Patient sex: M
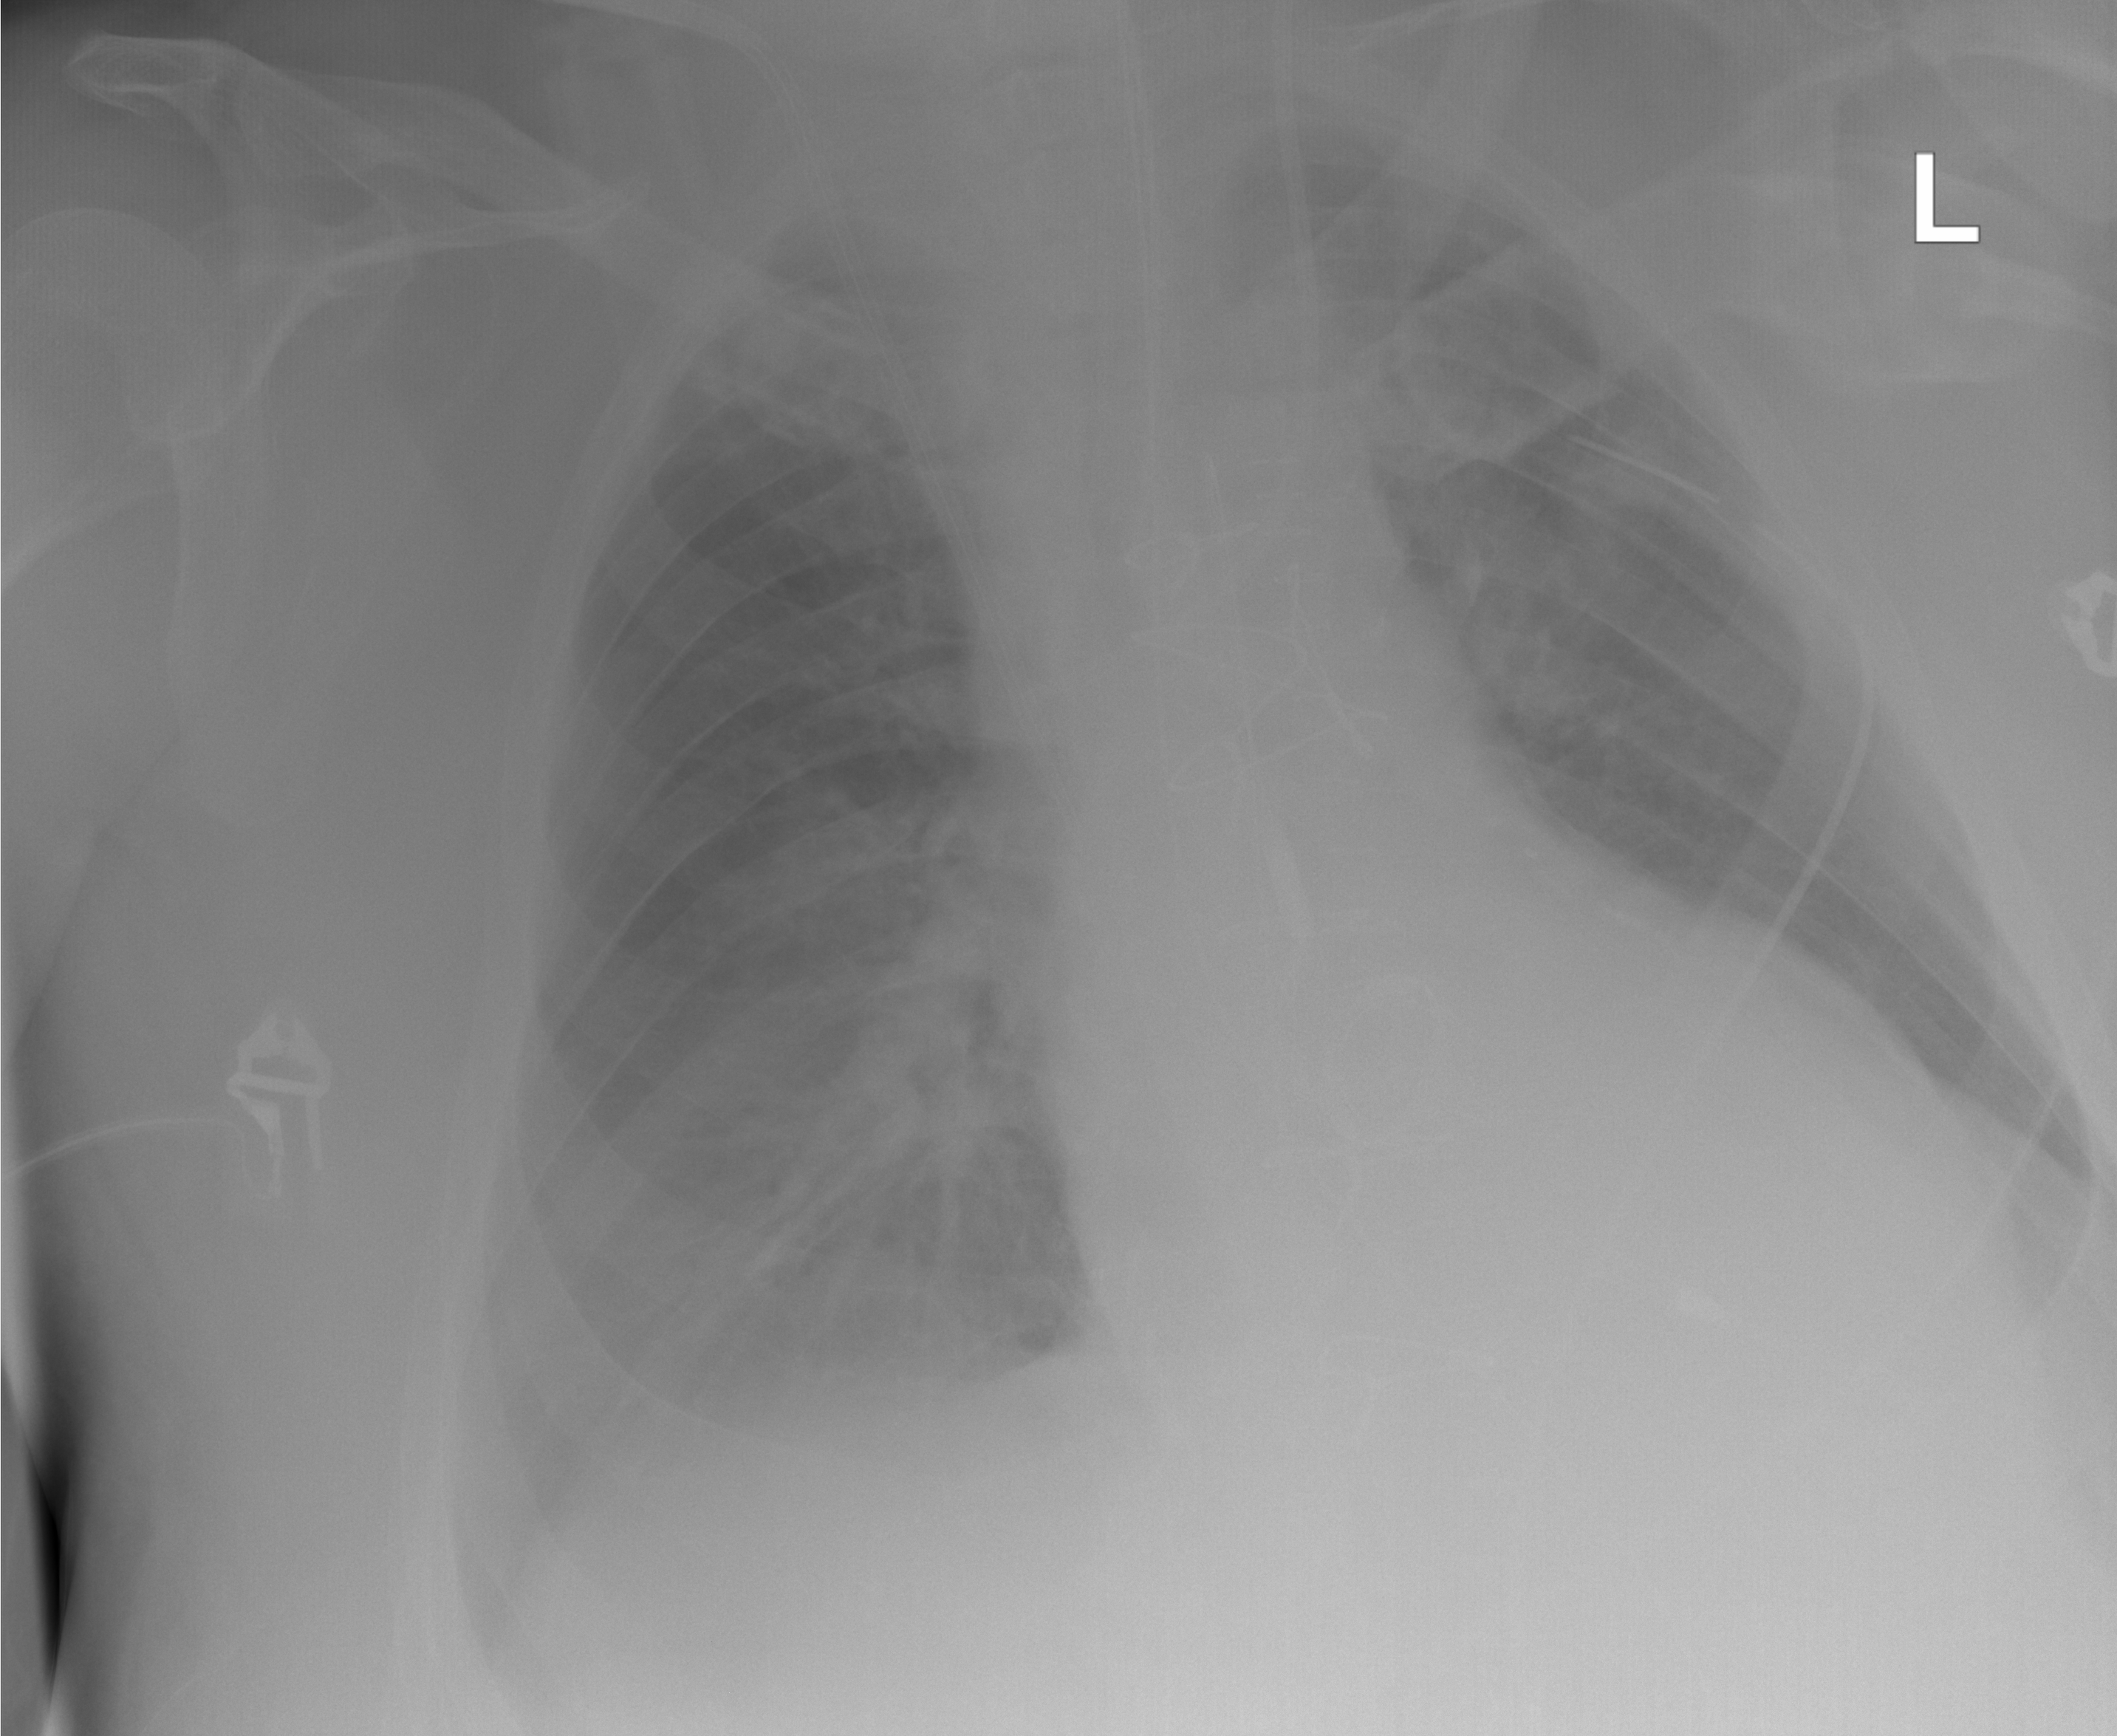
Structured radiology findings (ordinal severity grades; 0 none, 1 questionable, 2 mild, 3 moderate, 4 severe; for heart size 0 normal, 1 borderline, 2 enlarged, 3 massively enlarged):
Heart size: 0
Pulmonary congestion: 0
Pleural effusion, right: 2
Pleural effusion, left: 0
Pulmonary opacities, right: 0
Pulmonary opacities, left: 0
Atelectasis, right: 0
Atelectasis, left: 0